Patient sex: M
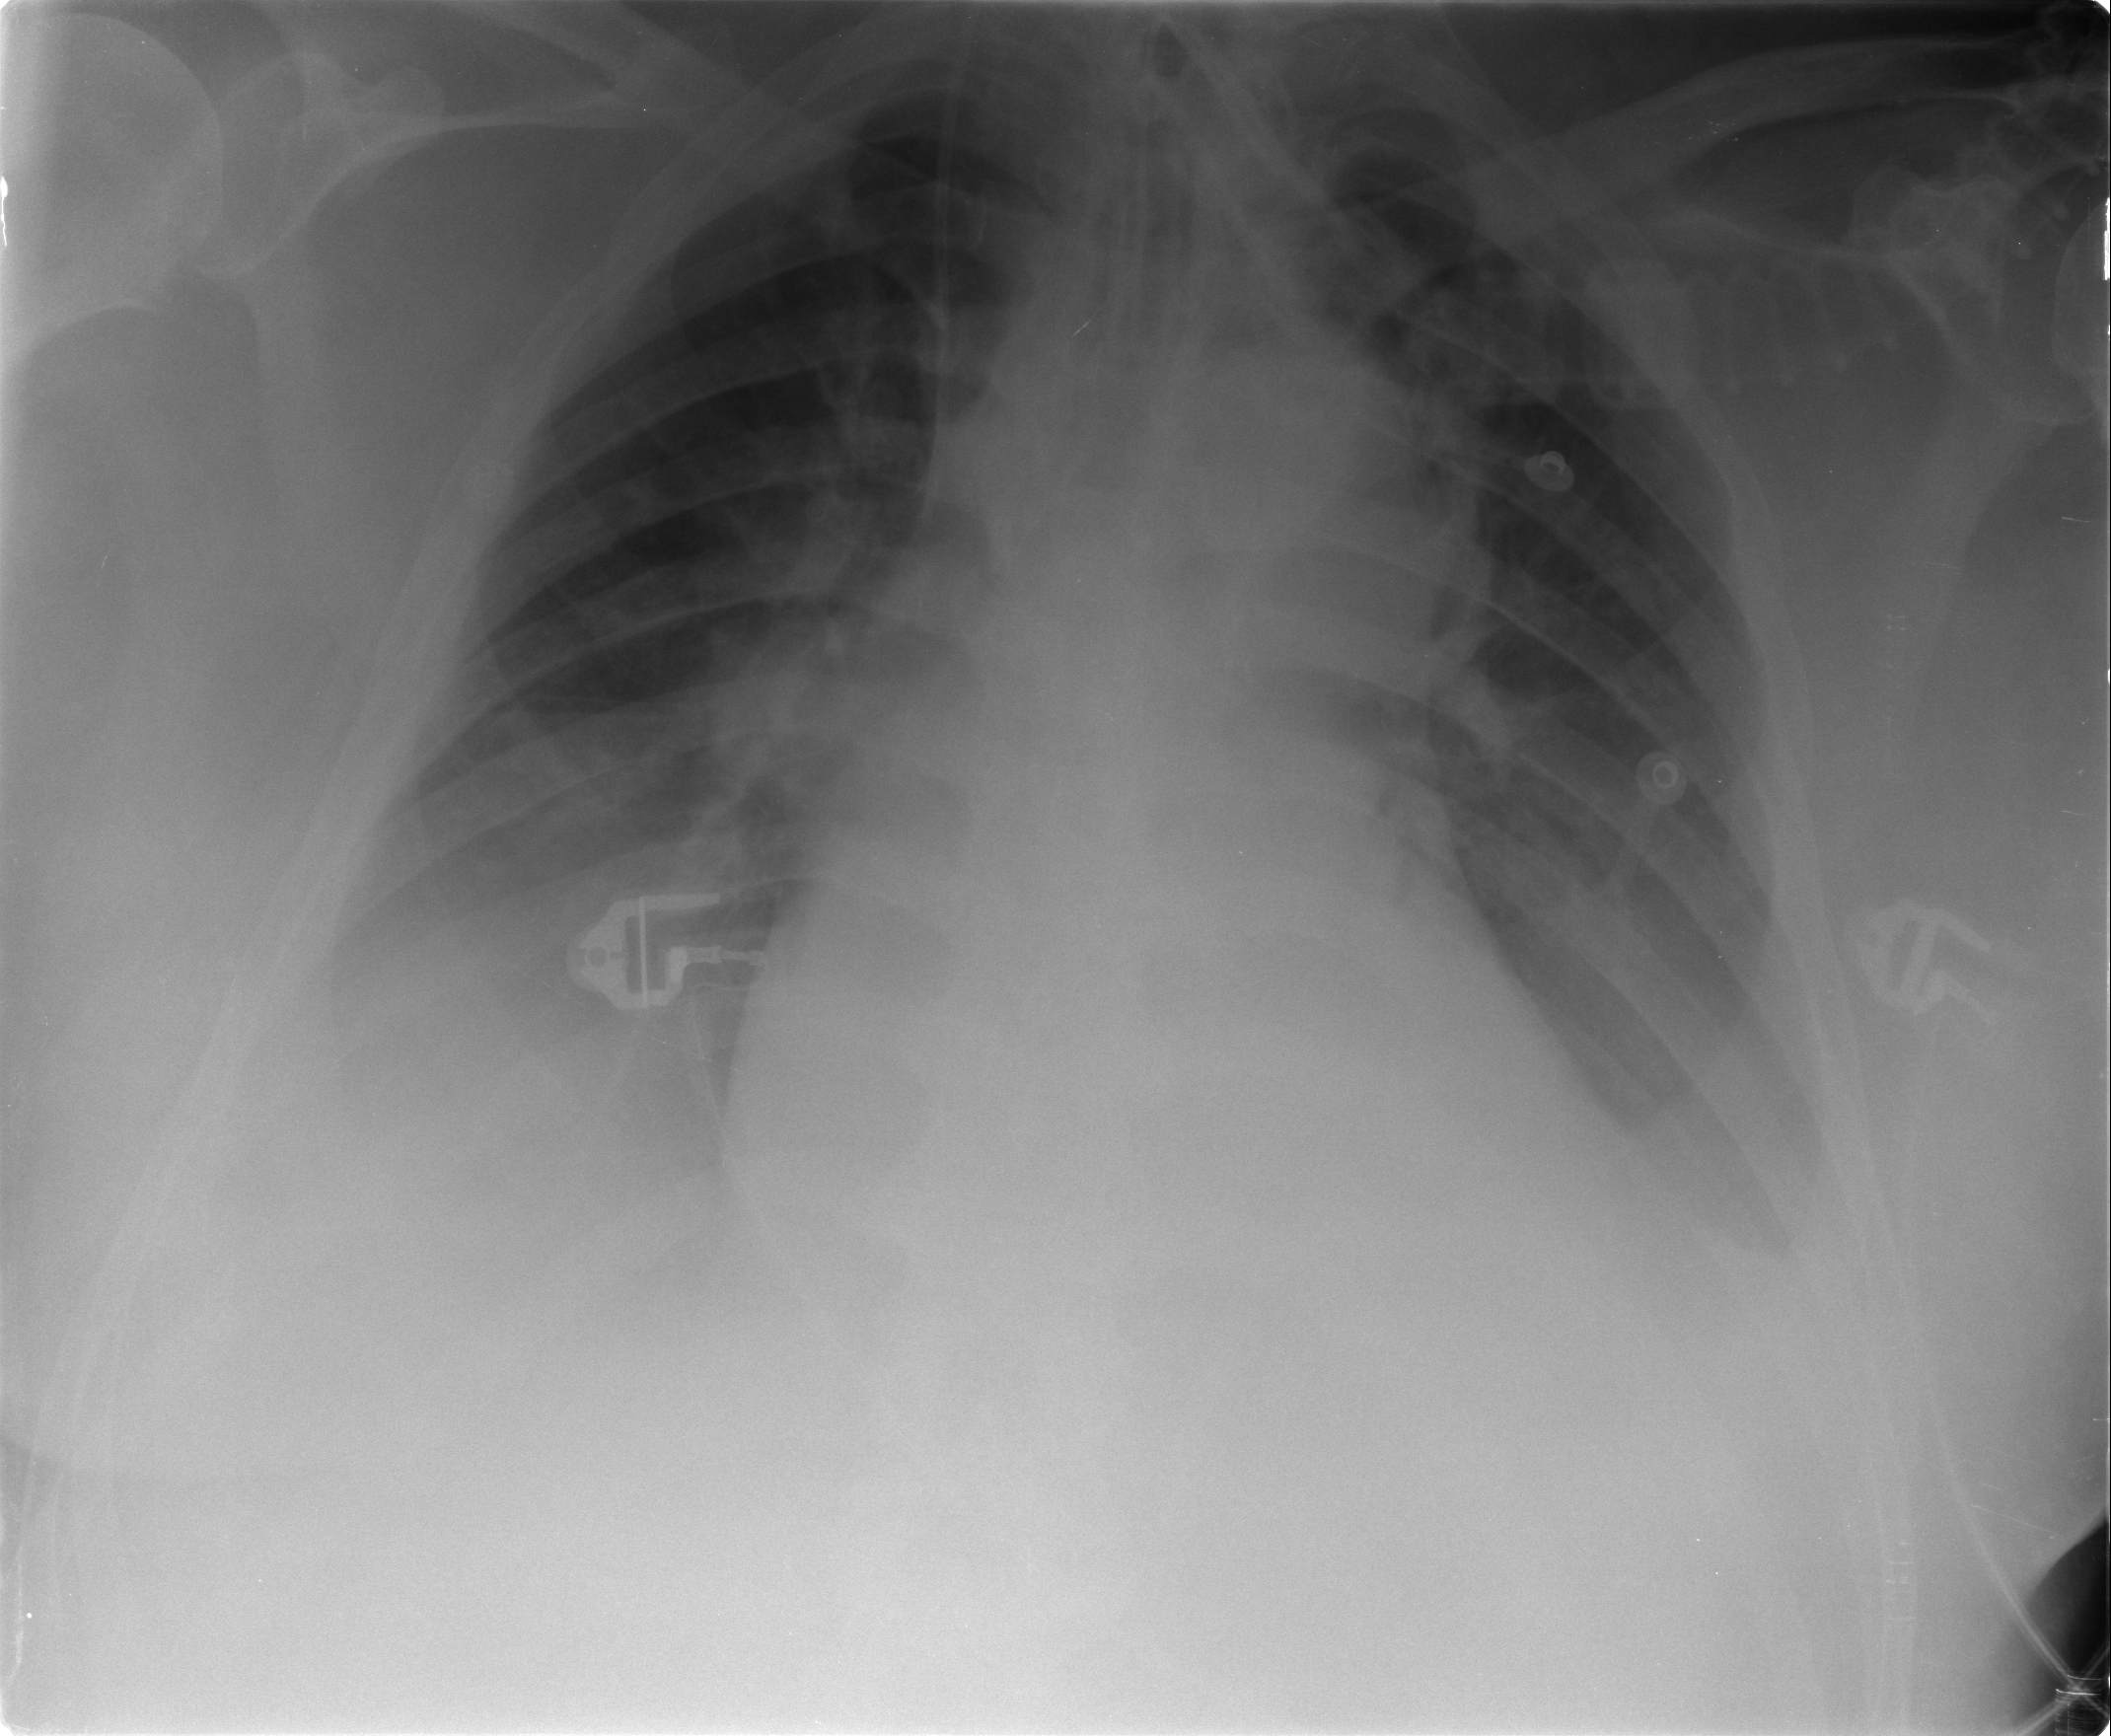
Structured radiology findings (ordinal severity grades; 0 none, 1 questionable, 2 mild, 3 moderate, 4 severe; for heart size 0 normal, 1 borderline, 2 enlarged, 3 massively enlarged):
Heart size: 2
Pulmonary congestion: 1
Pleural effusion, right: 3
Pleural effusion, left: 3
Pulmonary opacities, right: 0
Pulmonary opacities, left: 0
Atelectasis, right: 2
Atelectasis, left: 2